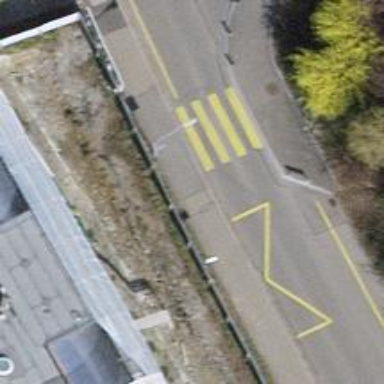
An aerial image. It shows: Kerb serving as barrier.